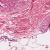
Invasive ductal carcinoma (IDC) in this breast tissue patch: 0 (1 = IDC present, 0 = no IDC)